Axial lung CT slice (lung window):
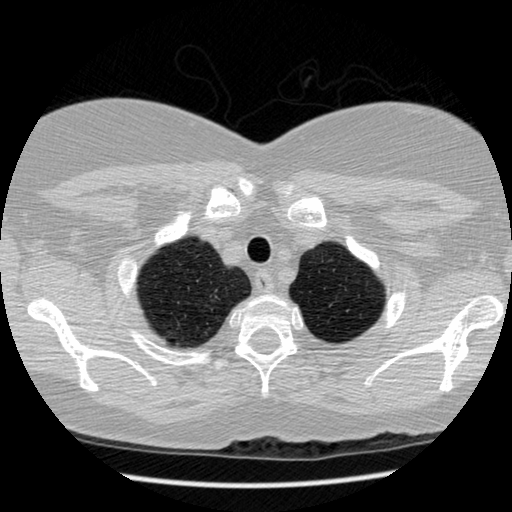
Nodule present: no